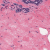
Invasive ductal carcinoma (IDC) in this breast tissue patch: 0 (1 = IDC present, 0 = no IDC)